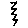
Label: zigzag